Question: I have the following XML layout for an item that I put in my list view:
'''
<RelativeLayout*
xmlns:android="http://schemas.android.com/apk/res/android"
android:layout_width="fill_parent"
android:layout_height="fill_parent"
android:padding="4dp"
>
<TextView*
android:id="@+id/librarySongName"
android:layout_width="wrap_content"
android:layout_height="wrap_content"
android:textAppearance="?android:attr/textAppearanceMedium"
android:textStyle="bold"
android:ellipsize="marquee"
android:scrollHorizontally="true"
android:lines="1"
android:layout_alignParentLeft="true"
/>
<TextView*
android:id="@+id/libraryArtistName"
android:layout_gravity="center_vertical"
android:layout_width="wrap_content"
android:layout_height="wrap_content"
android:textAppearance="?android:attr/textAppearanceSmall"
android:layout_below="@id/librarySongName"
android:paddingLeft="4dp"
/>
<ImageButton
android:id="@+id/lib_add_button"
android:layout_width="wrap_content"
android:layout_height="wrap_content"
android:minHeight="40dp"
android:minWidth="40dp"
android:src="@android:drawable/ic_input_add"
android:layout_alignParentRight="true"
android:gravity="center_vertical"
/>
</RelativeLayout>
'''
However, when I get I get song titles that are too long, my views end up looking like this:

As you can see there are song titles that just get cutoff rather than being ellipsized correctly. Does anyone know how I can fix this?
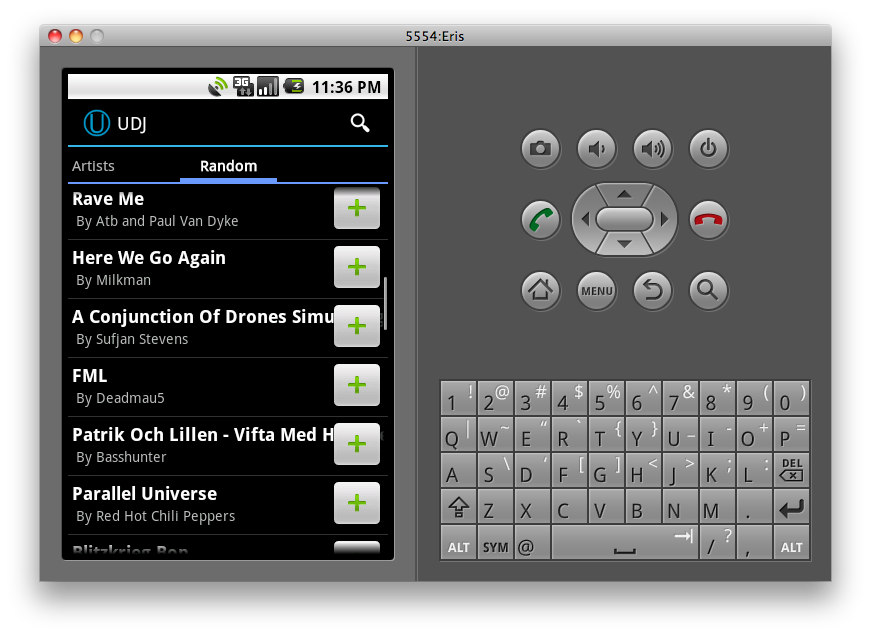
Answer: '''
<TextView*
android:id="@+id/librarySongName"
android:layout_width="wrap_content"
android:layout_height="wrap_content"
android:textAppearance="?android:attr/textAppearanceMedium"
android:textStyle="bold" android:layout_toLeftOf="@+id/lib_add_button"
android:ellipsize="marquee"
android:scrollHorizontally="true"
android:lines="1" gravity="left"
android:layout_alignParentLeft="true"
/>
'''
here you add 'android:layout_toLeftOf="@+id/lib_add_button"' and 'gravity="left"'